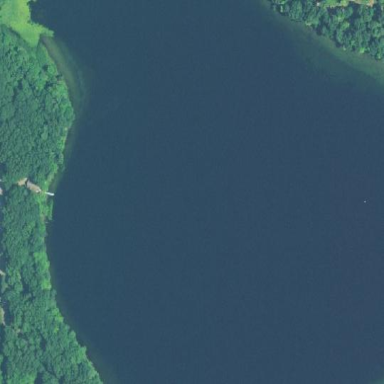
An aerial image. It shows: Lake with natural water.